Question: I am using Google Satellite map on an application. It was working fine and suddenly the map images start not showing. Instead of the terrain images, the map is showing the message "".
It is happening on my office IP and other testers' IPs. If I access from another IP or mobile data it works and shown the satellite images. I am not sure if google blocks IPs in case of continuous access on the maps.

Also I am able to see a lot of errors accessing the images
<URL>
While clicking on the links for loading images, I am getting an error page like below instead of the map tile image.
<URL>
Any clues on this issue is appreciated
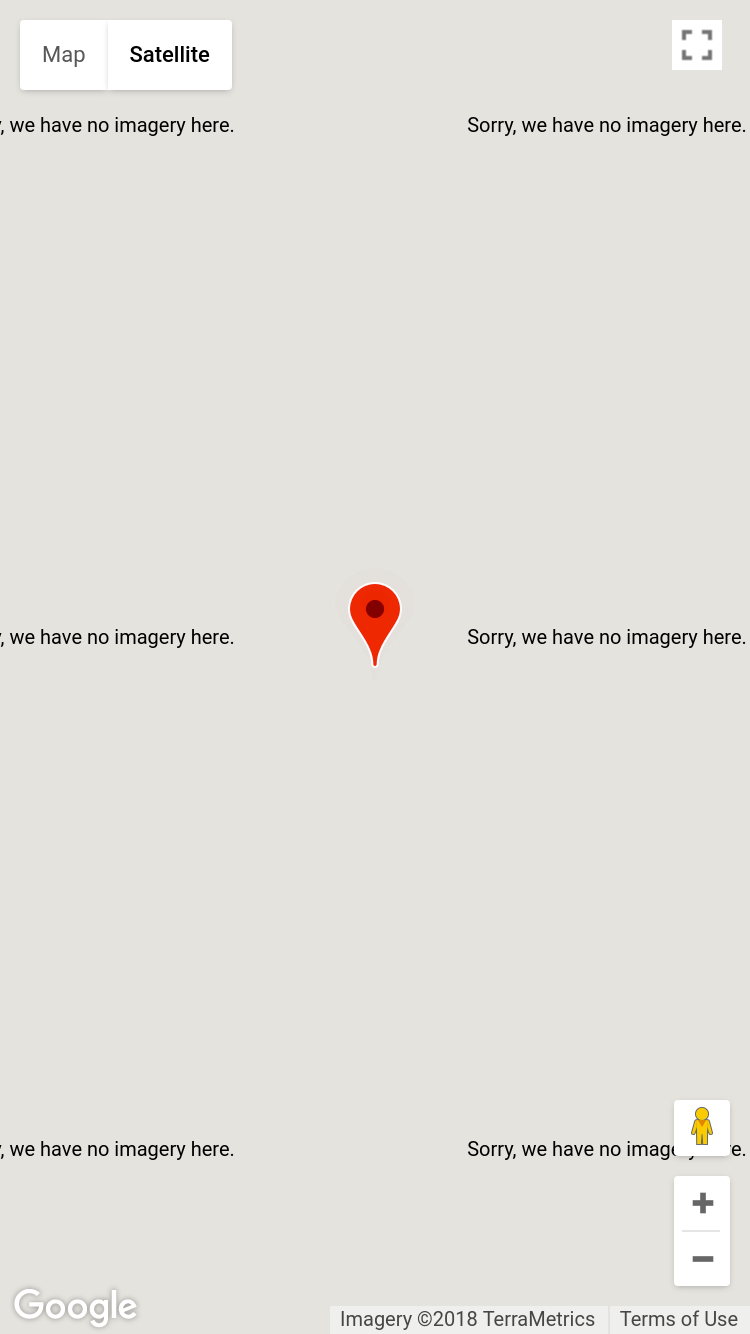
Answer: Thank you for all the response and I was able to find and fix the real issue. Adding the details here for reference.
I have contacted Google support with the request details and they were able to figure out the exact problem. The reason is their image servers are blocking the request from this project (hybrid mobile project - Android) since it found out that there are invalid request is also coming from the project. The invalid request is referred to as the requests without proper header information.
Based on that information, I could find out that a caching mechanism in the project was trying to cache the images and that is which sends the invalid requests. Adding proper header to that cache mechanism solved the issue forever.